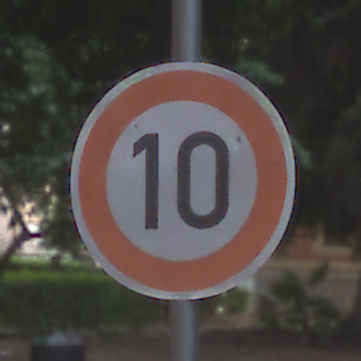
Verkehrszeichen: Geschwindigkeit10
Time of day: MorningAfternoon
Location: Outdoor (Suburban)
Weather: PartlyCloudy
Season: NotSpecified
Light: Natural